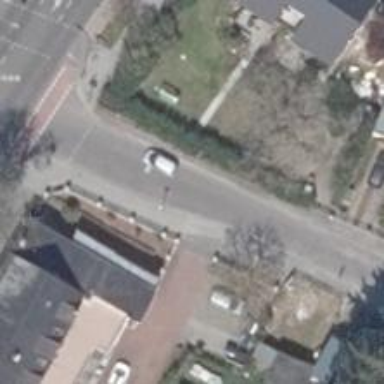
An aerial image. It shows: Road with traffic signals.